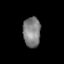
Tissue: lung
Cell type: Fibroblasts
Senescence score: 0.5882
Nuclear area (px): 517
Mean DAPI intensity: 127.779